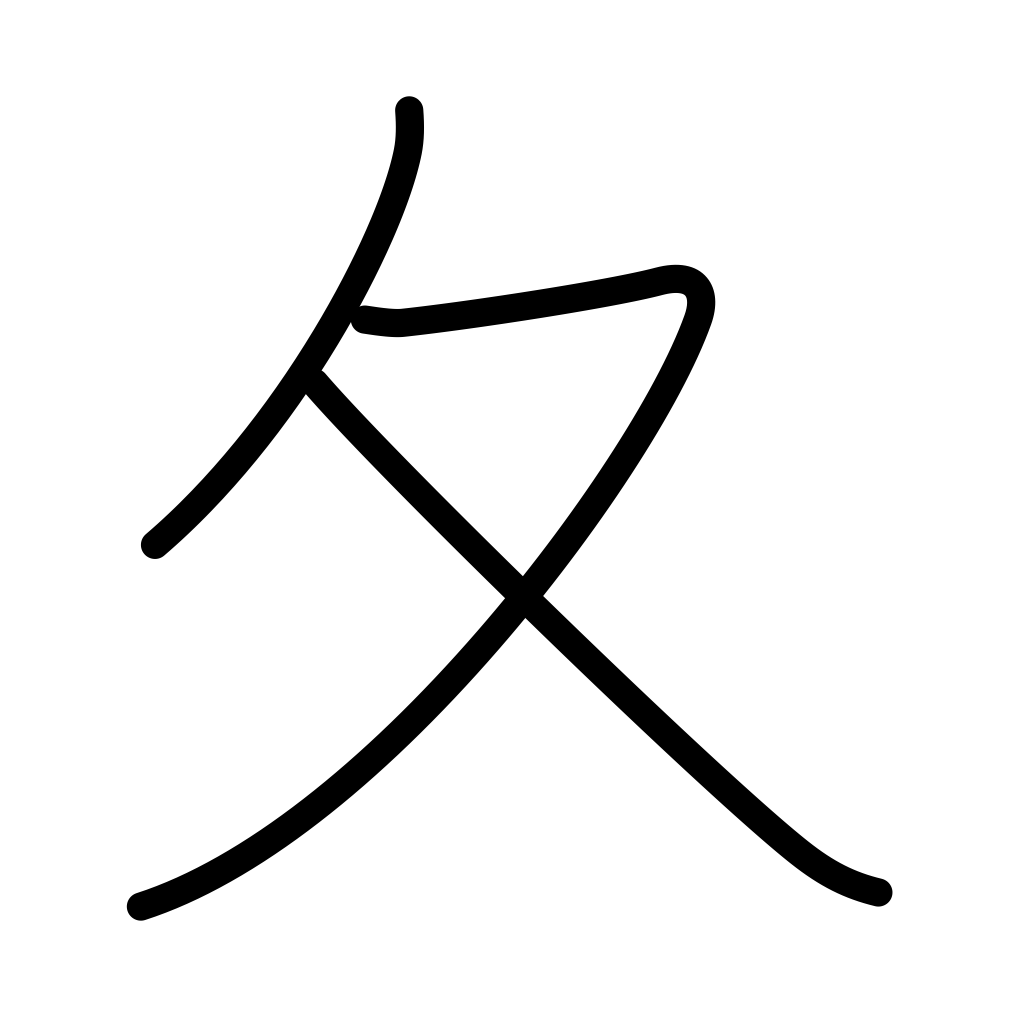
Meaning: late, delayed